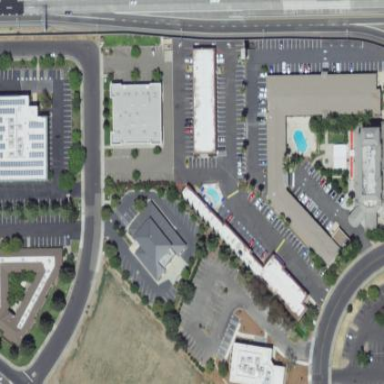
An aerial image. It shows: Building that is motel.